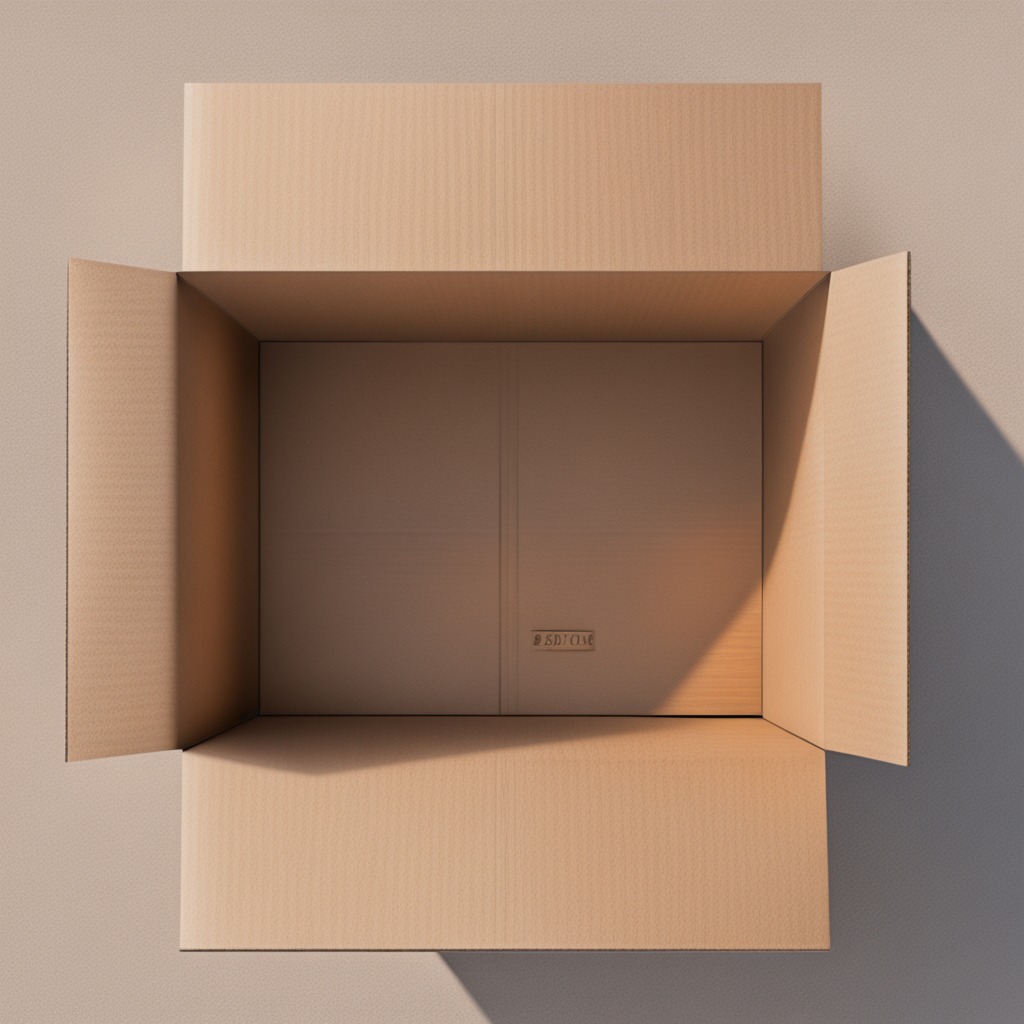
A coiled metal spring is lying on the cardboard box surface in an outdoor workshop during daytime bright natural light soft shadows slightly creased but